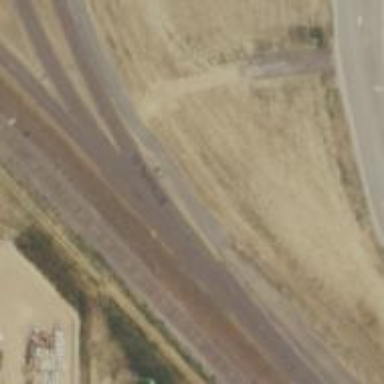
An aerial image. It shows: Railway spur service.